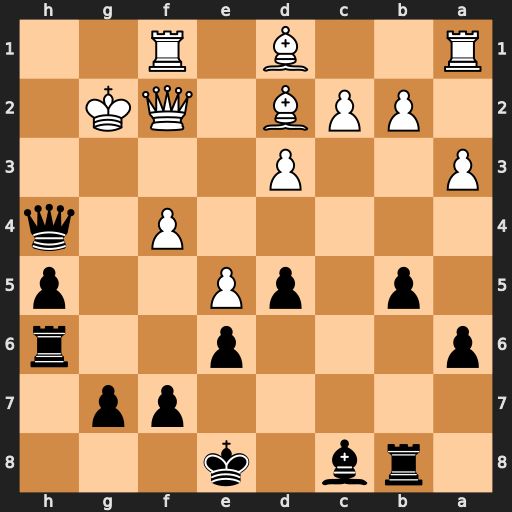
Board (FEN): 1rb1k3/5pp1/p3p2r/1p1pP2p/5P1q/P2P4/1PPB1QK1/R2B1R2
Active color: b
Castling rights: -
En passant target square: -
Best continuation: Rg6+ Kf3 Qh3+ Ke2 Rg2